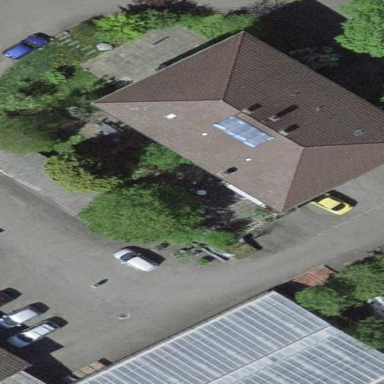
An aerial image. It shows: Building with hipped roof shape.